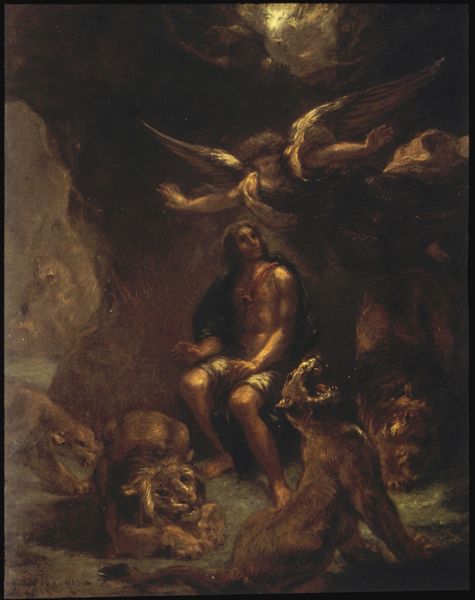
Titel: Daniel dans la fosse aux lions, Daniel in der Löwengrube
Künstler: Eugène Delacroix
Standort: Montpellier
Institution: Musée Fabre
Schlagwörter: akt, angriff, dunkel, felsen, flügel, gemälde, gott, himmel, körper, lendenschurz, mann, nackt, schatten, schurz, umhang, weiß, wolken, menschen, ocker, sitzen, abend, braun, grau, licht, nacht, ohr, schwarz, rot, tier, tiere, tuch, wolke, beige, malerei, wand, arme, bibel, federn, gefieder, historie, mensch, rembrandt, dämmerung, erde, kirche, sonne, boden, mantel, sitzend, höhle, fliegen, engel, beine, mähne, schwanz, schweif, düster, fels, felswand, kette, schlucht, grube, wild, glanz, junge, oben, mond, corinth, religion, schweben, barfuß, gefangen, ritter, öffnung, jüngling, zähne, kerker, löwen, christus, altes testament, hölle, maul, dramatisch, religiös, segnen, grotte, schwingen, antikisierend, löwe, gesandter, gurt, opfer, golden, schutzengel, glauben, heiland, herkules, erzengel, prophet, schwebend, lichtschein, fletschen, tatzen, drachen, gebiß, rettung, verkündigung, schutz, herakles, raubtiere, tiger, wildtiere, löwin, raubtier, panther, daniel, verkünden, pranken, schützen, fauchen, bestien, metallen, löwengrube, biblische geschichte, verlies, zahm, felsenhöhle, simson, samson, brüllen, daniel in der löwengrube, schutzlos, l, 1900, 1800, 1890, löwengrube+, himmlisches licht, segelflug, corint, sendet, löwenhöhle